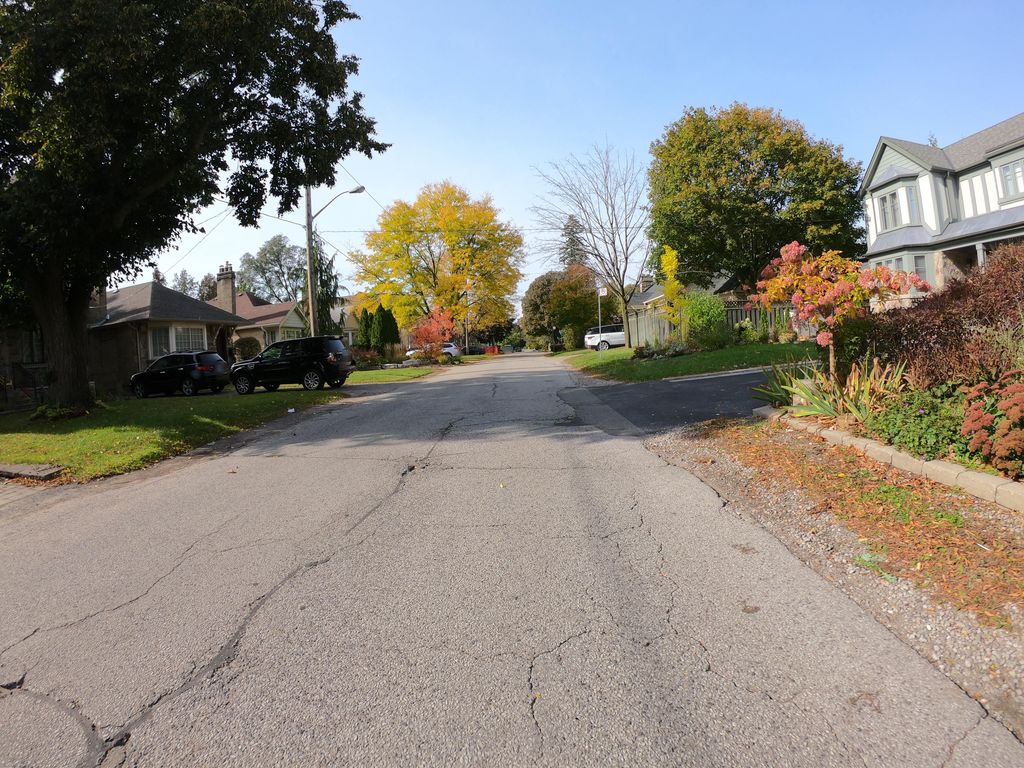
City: toronto